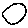
Label: circle